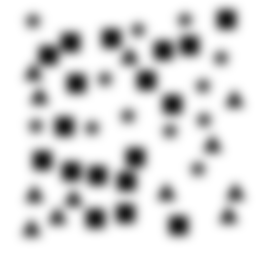
Squares: 18
Triangles: 12
Stars: 12
Total shapes: 42